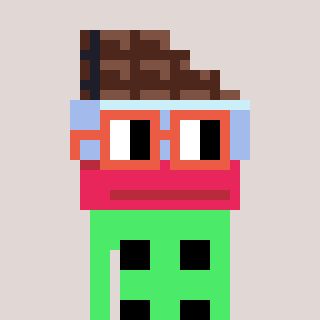
a pixel art character with square orange glasses, a chocolate-shaped head and a teal-colored body on a warm background